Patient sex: M
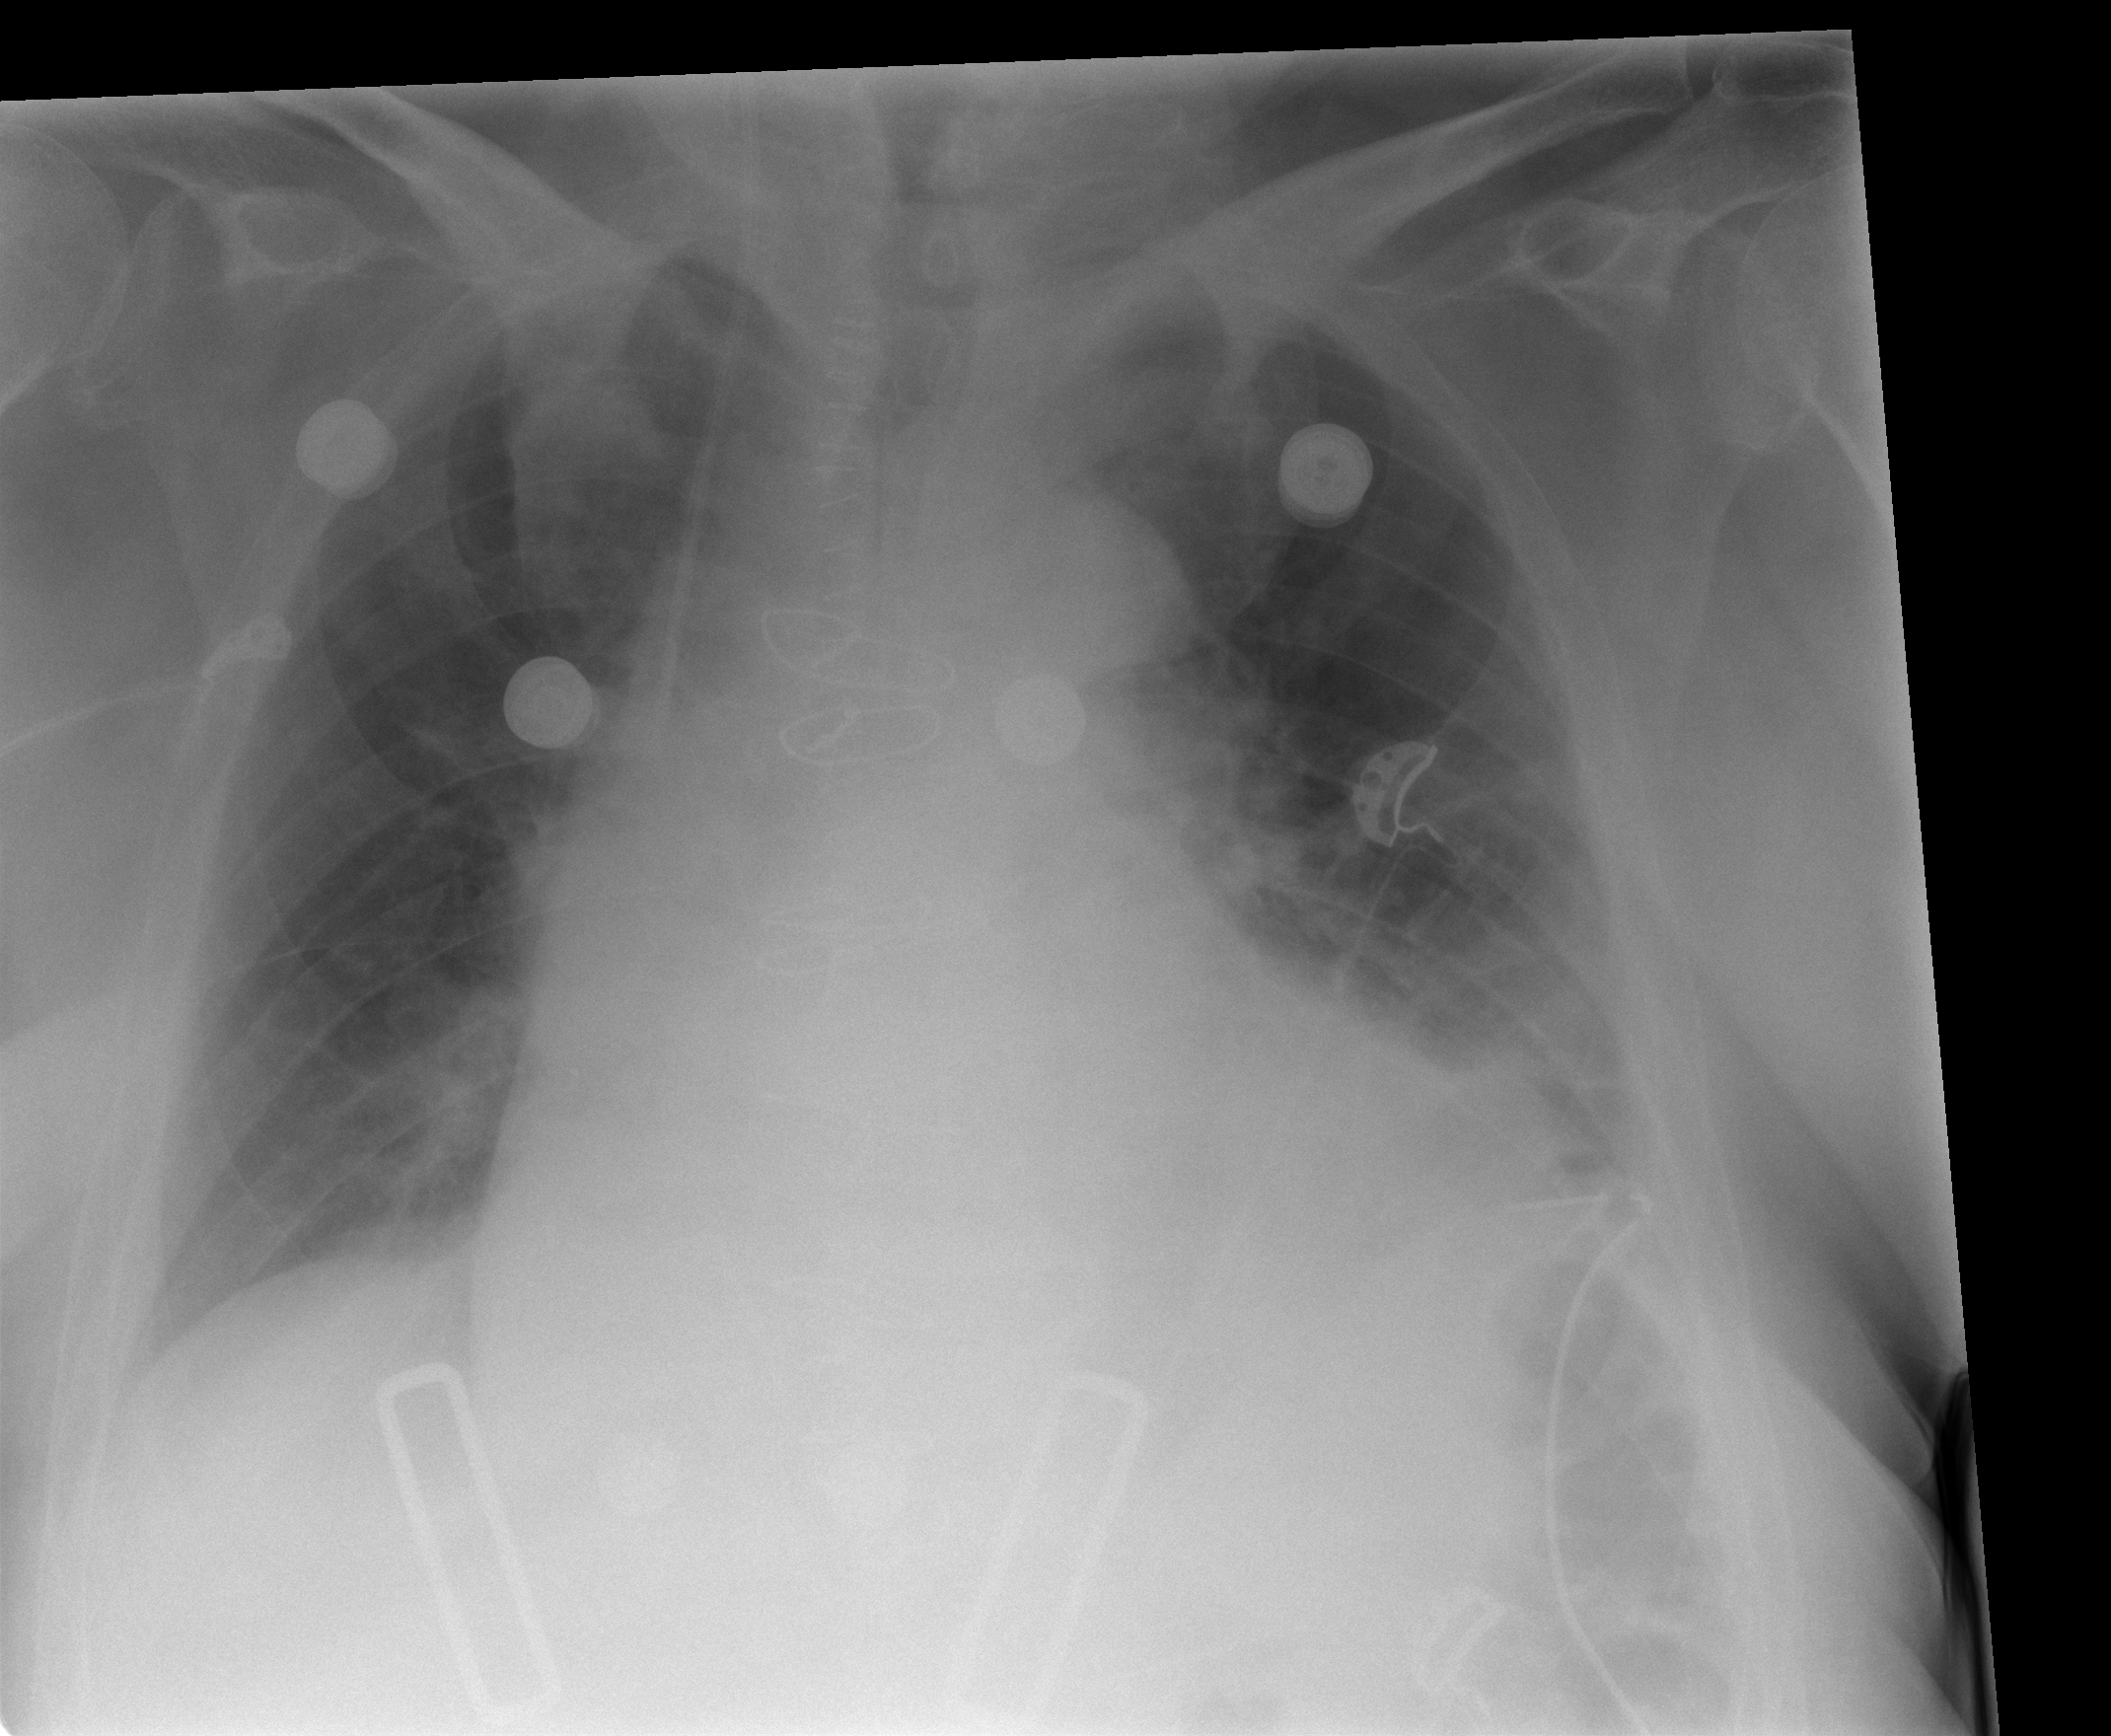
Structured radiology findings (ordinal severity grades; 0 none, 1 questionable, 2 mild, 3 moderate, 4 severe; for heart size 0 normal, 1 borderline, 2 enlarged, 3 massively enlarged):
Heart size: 2
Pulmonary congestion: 2
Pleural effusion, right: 0
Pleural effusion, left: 2
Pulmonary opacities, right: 1
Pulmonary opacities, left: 2
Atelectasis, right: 1
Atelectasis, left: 2